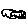
Label: cloud